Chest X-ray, PA view. Patient: 45 years old, sex F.
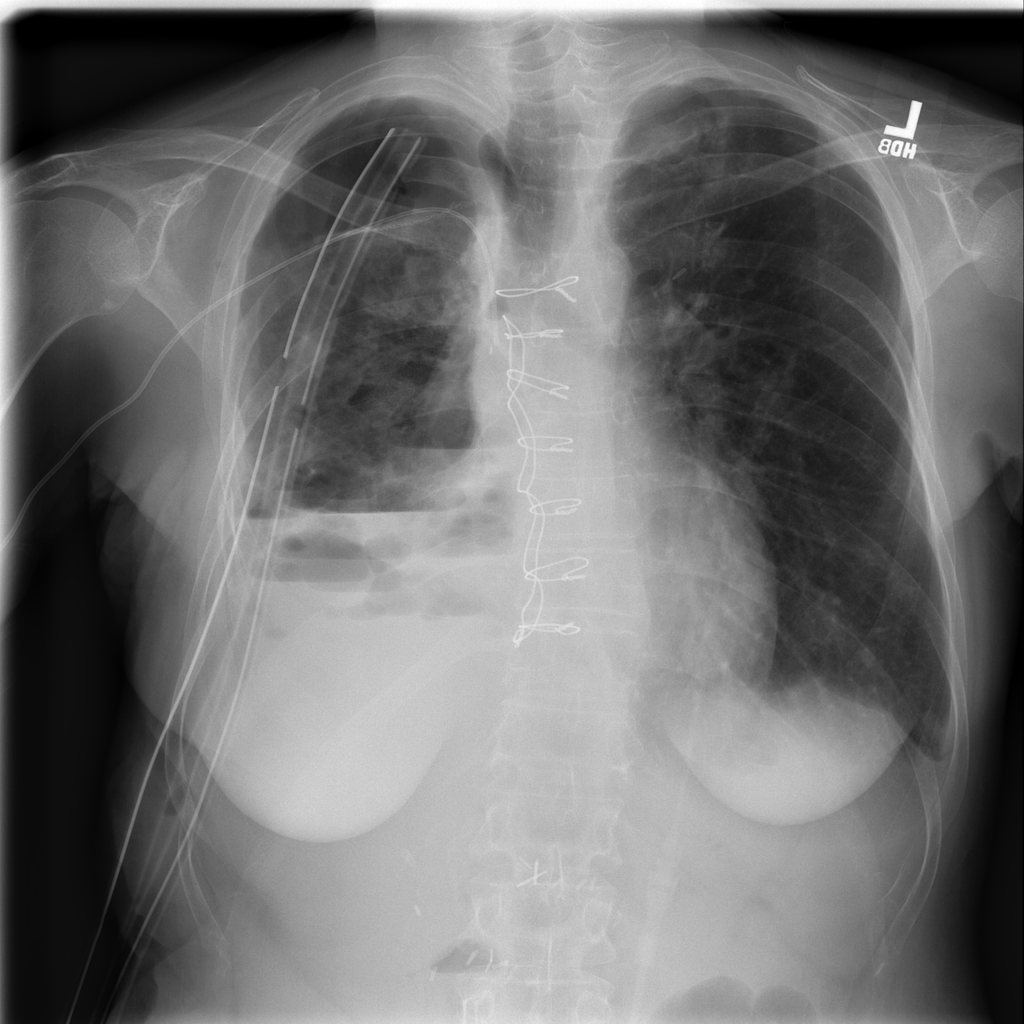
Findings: Pneumothorax